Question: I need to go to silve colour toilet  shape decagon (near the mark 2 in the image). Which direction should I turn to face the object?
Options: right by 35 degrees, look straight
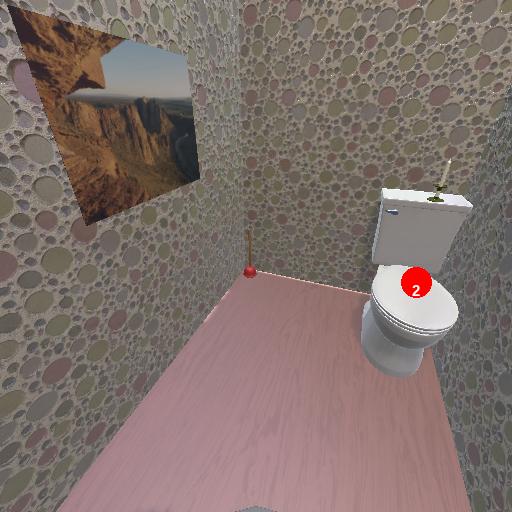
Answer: right by 35 degrees